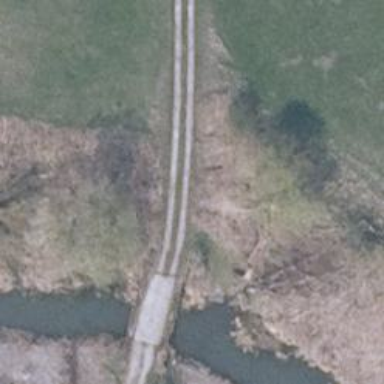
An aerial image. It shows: Well-maintained track road of grade 1.